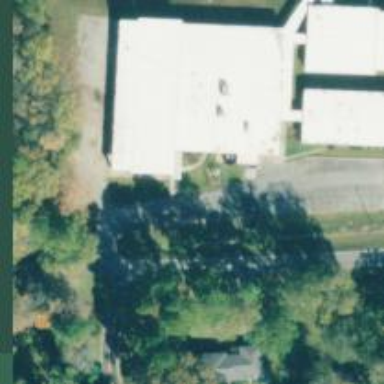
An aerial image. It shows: School building.